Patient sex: F
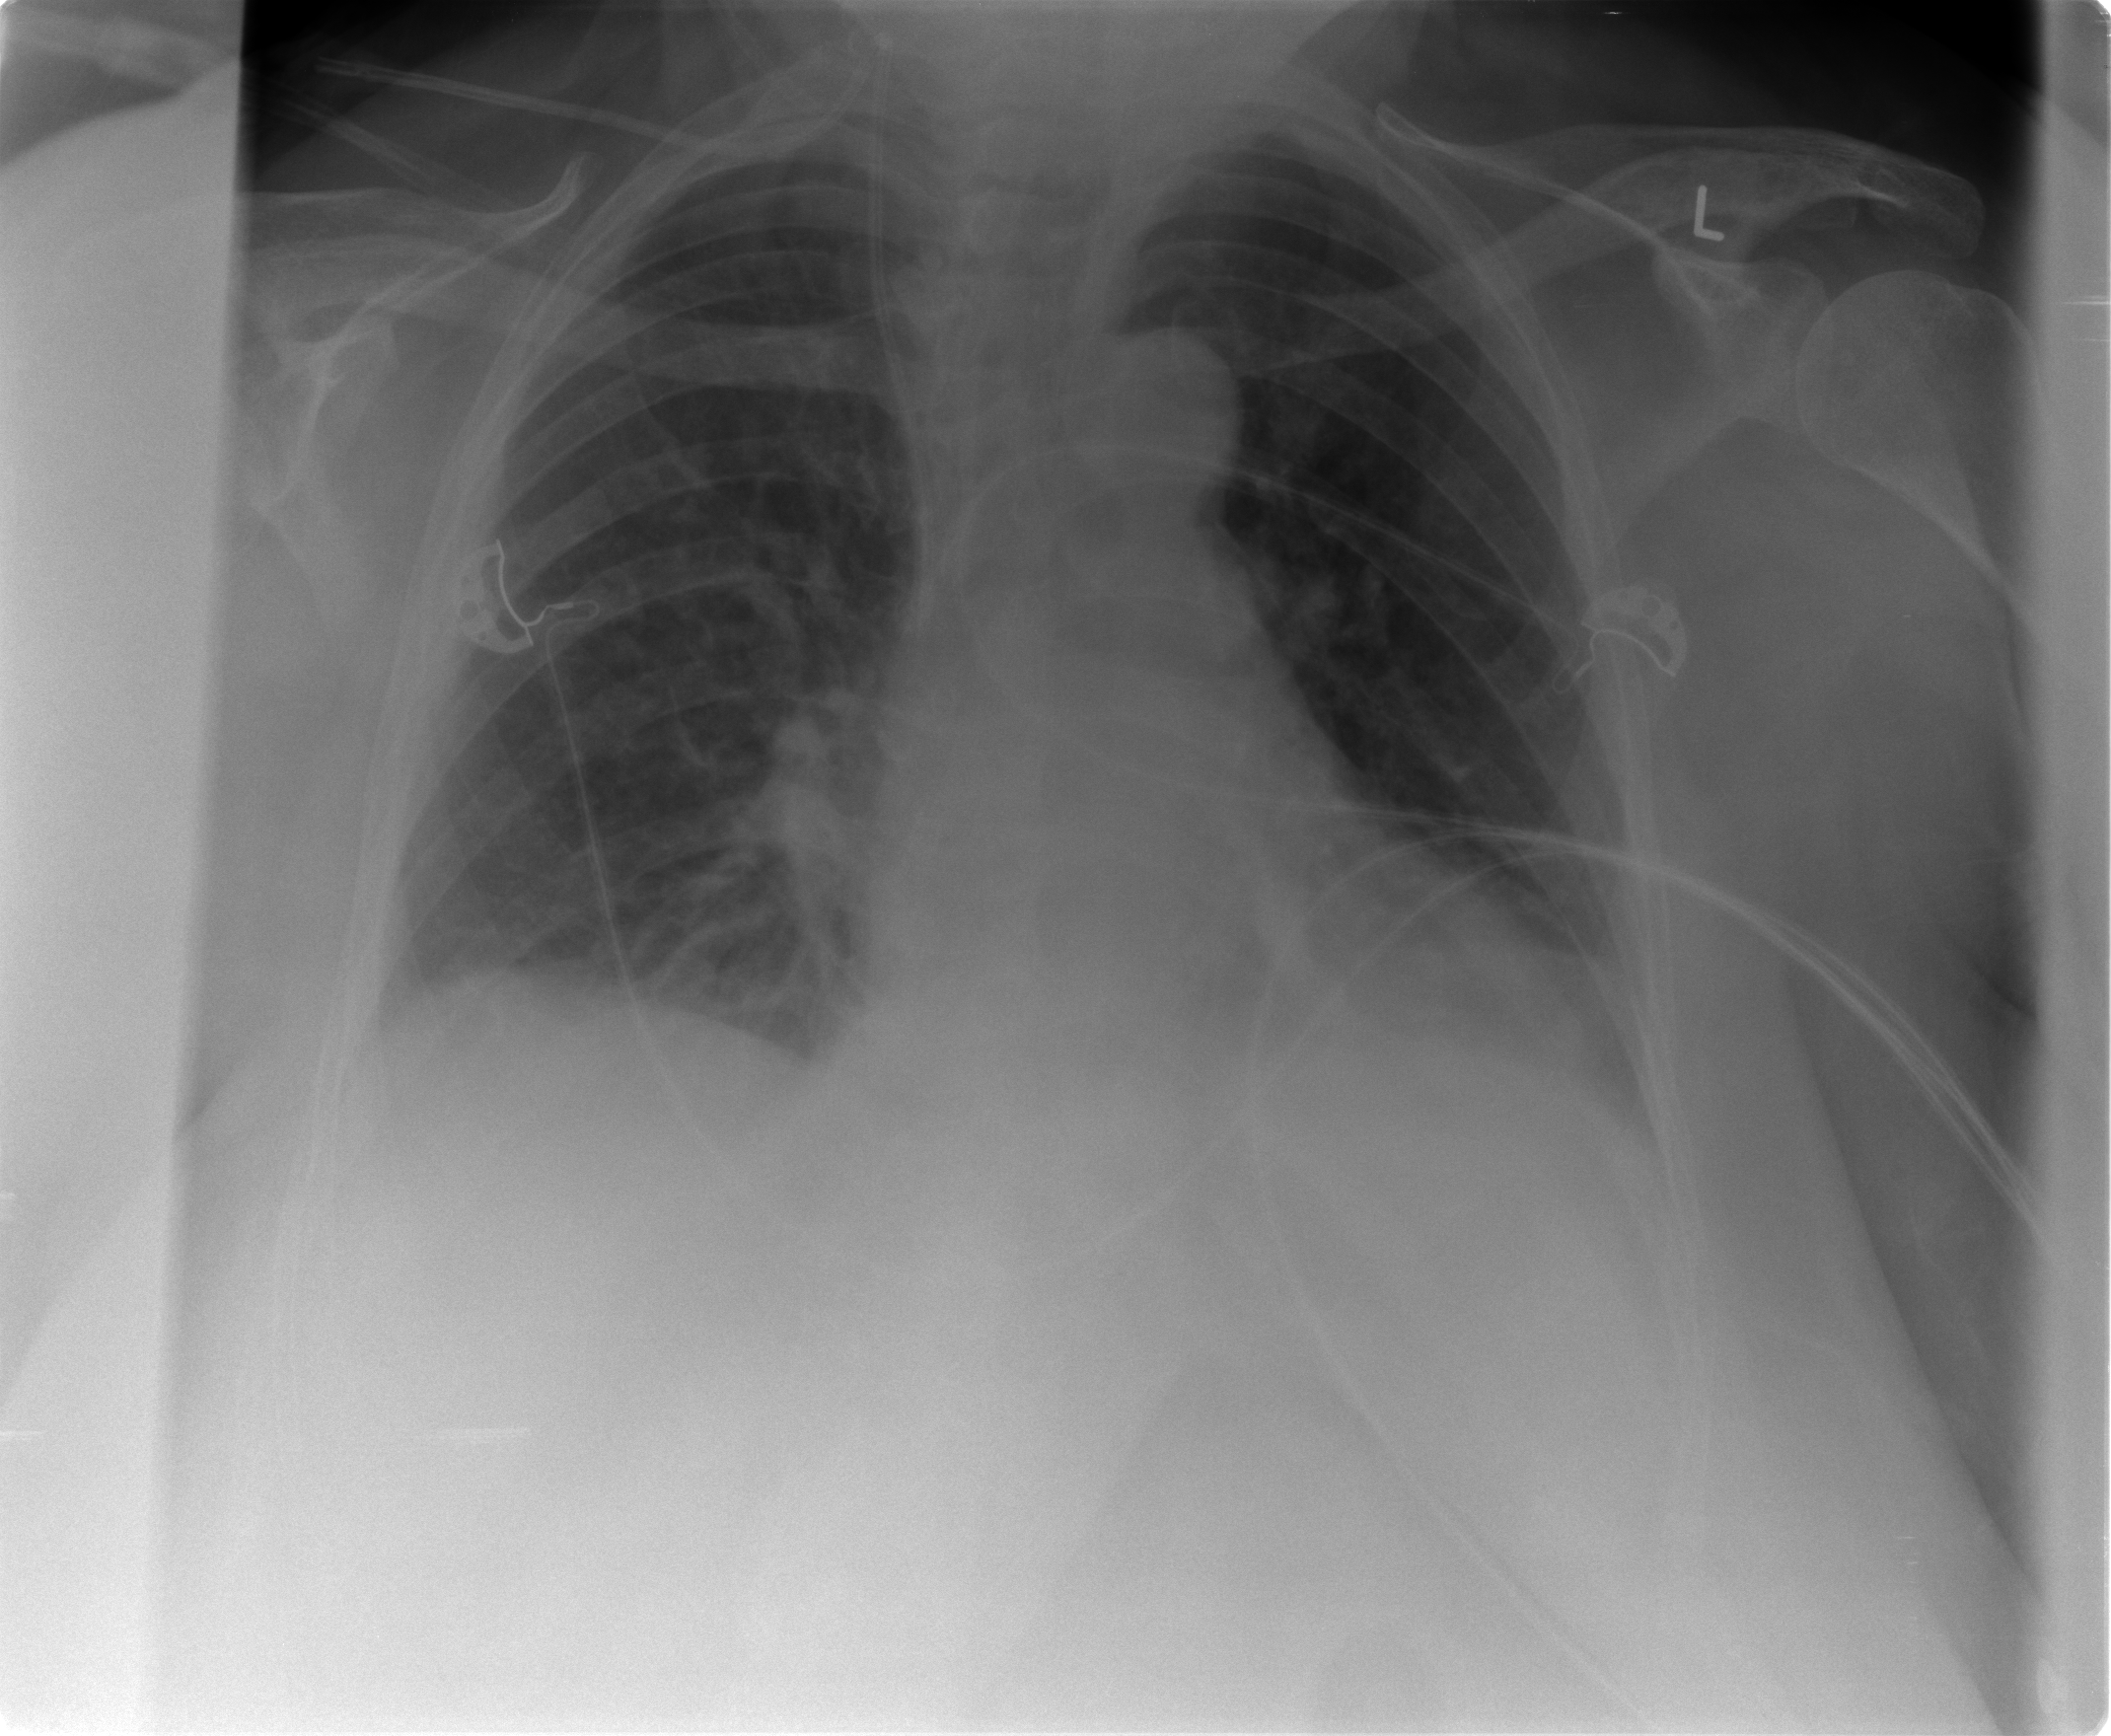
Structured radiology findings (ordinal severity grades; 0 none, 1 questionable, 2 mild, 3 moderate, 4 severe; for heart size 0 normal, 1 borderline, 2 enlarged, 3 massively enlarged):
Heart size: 0
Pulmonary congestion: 0
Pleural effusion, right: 1
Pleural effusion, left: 2
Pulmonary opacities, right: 0
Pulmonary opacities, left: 2
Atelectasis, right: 2
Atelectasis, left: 1